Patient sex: M
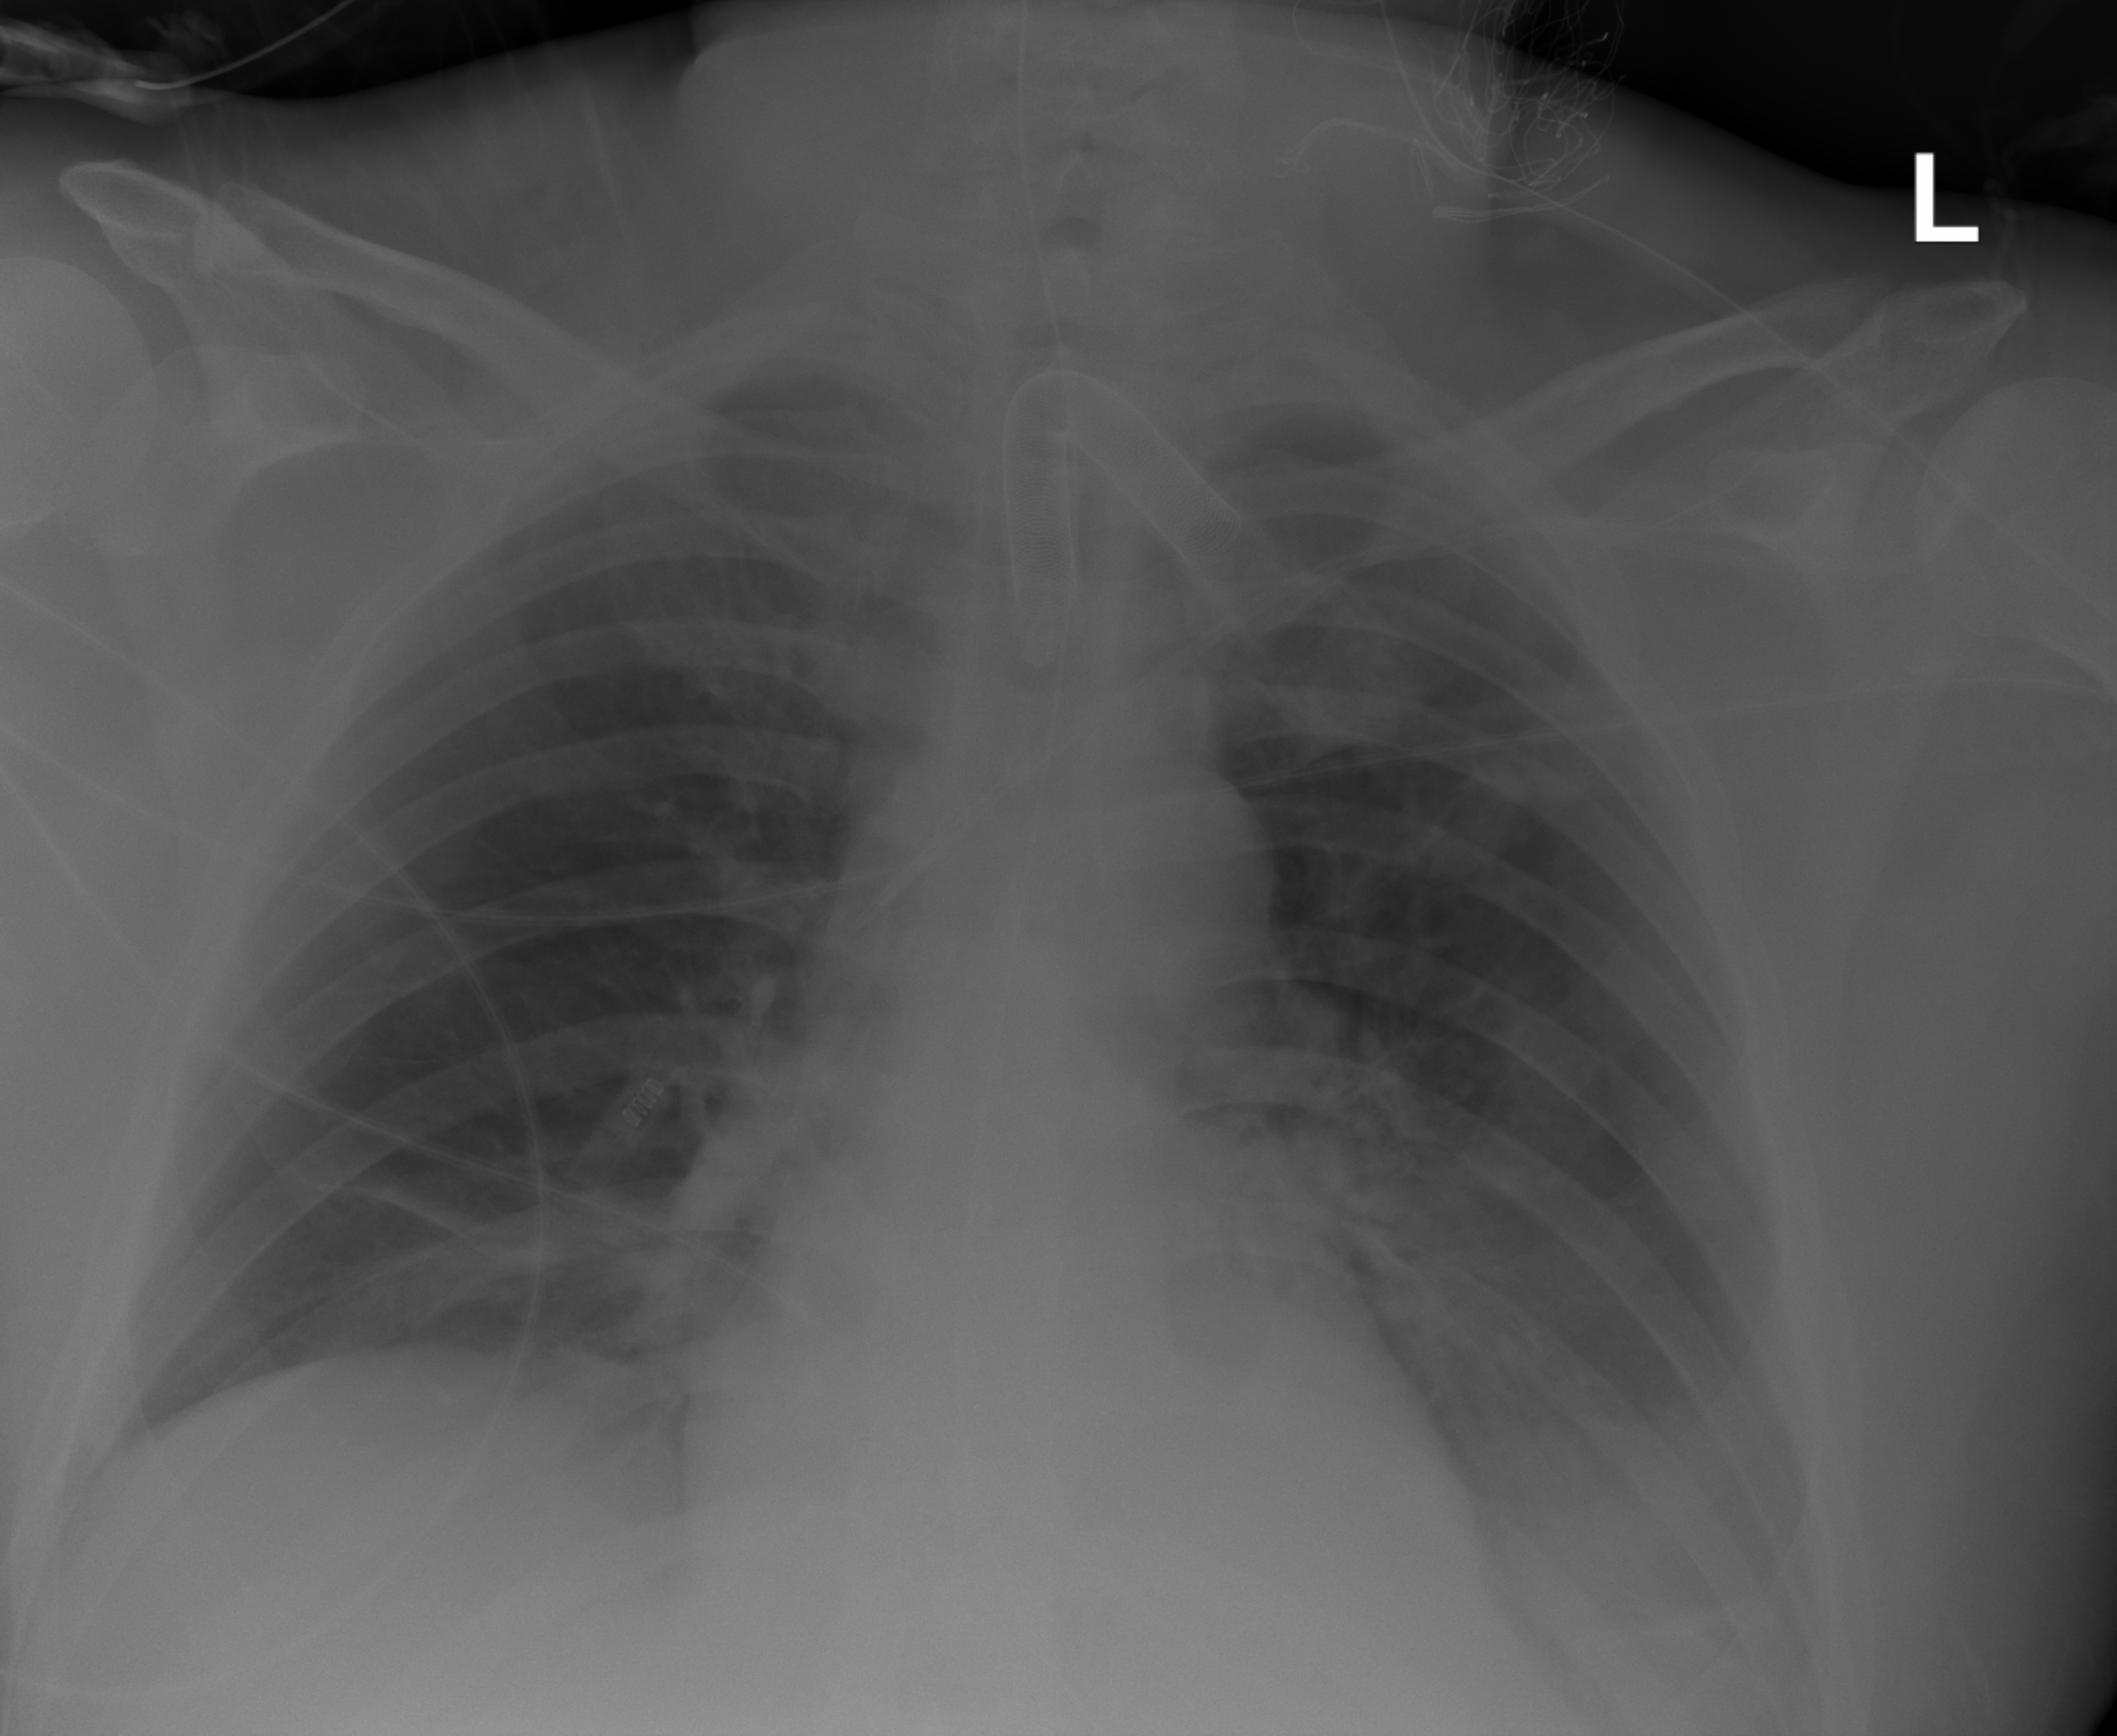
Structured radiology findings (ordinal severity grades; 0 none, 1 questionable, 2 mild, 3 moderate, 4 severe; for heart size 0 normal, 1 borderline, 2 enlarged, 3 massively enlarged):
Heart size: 0
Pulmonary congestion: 0
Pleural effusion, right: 0
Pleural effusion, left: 2
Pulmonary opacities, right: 0
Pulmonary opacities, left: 0
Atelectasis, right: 2
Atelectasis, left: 2